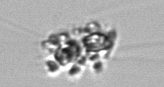
Label: Chaetoceros_didymus_TAG_external_flagellate